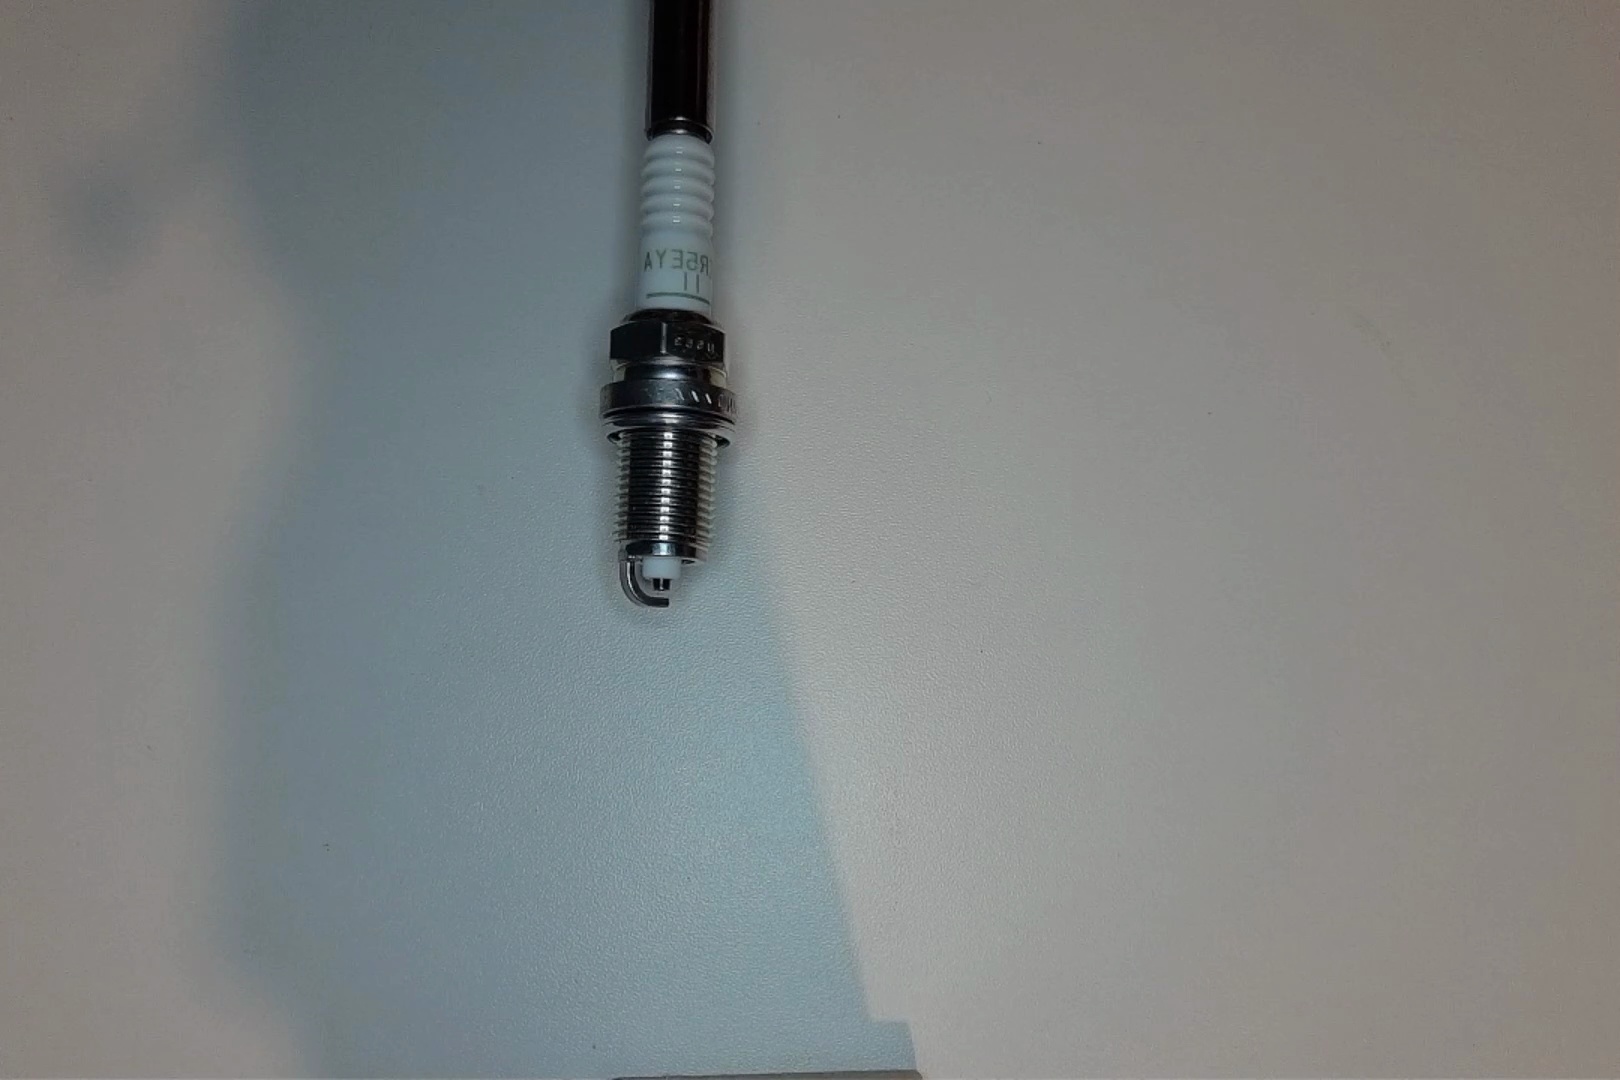
Label: no anomaly